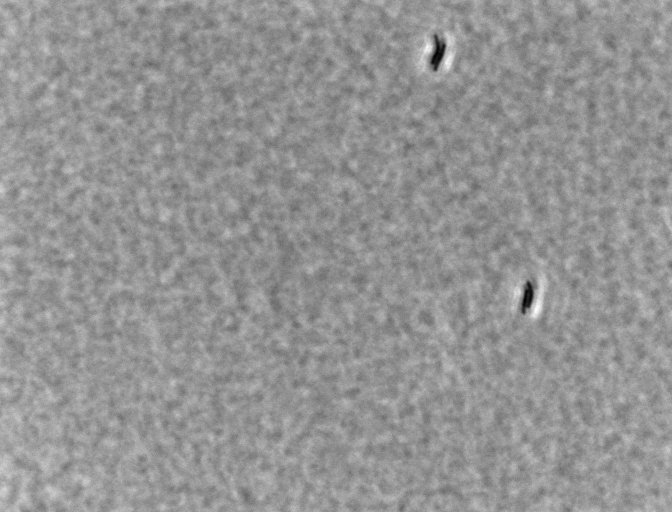
Bacillus coagulans